Question: I'm trying to fill a combo box on from load from a database, I'm getting the error "Invalid object name 'POOL'"
Form load event to populate dropdown on form load
'''
private void FRMAddTeam_Load(object sender, EventArgs e)
{
if (CMBBXPool.Items.Count > 0)
CMBBXPool.Items.Clear();
Database.CLSDB DatabaseClass = new Database.CLSDB();
DatabaseClass.FillDropDownList();
}
'''
This is the code in my database connection class
'''
public void FillDropDownList()
{
string PoolName = "";
Team.FRMAddTeam TeamAdd = new Team.FRMAddTeam();
SqlConnection conn = GetConnection();
string selStmt = "SELECT [Name] FROM dbo.TBL_pool";
SqlCommand selCmd = new SqlCommand(selStmt, conn);
try
{
conn.Open();
SqlDataReader reader = selCmd.ExecuteReader();
while (reader.Read())
{
PoolName = reader["Name"].ToString();
TeamAdd.addPoolItem(PoolName);
}
}
catch (SqlException ex) { throw ex; }
finally { conn.Close(); }
return;
}
'''
Code to add the pool name
'''
public void addPoolItem(string PoolName)
{
CMBBXPool.Items.Add(PoolName);
}
'''

Any help is much appreciated
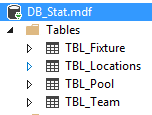
Answer: Your code needs to be:
'''
public void FillDropDownList(Team.FRMAddTeam TeamAdd)
{
string PoolName = "";
SqlConnection conn = GetConnection();
string selStmt = "SELECT [Name] FROM dbo.TBL_pool";
SqlCommand selCmd = new SqlCommand(selStmt, conn);
try
{
conn.Open();
SqlDataReader reader = selCmd.ExecuteReader();
while (reader.Read())
{
PoolName = reader["Name"].ToString();
TeamAdd.addPoolItem(PoolName);
}
}
catch (SqlException ex) { throw ex; }
finally { conn.Close(); }
return;
}
'''
You call it from your form like this:
'''
DatabaseClass.FillDropDownList(this);
'''
This will work, however it is strongly advised to change the implementation of your database class and remove tight coupling with GUI.
<URL>
<URL>
<URL>